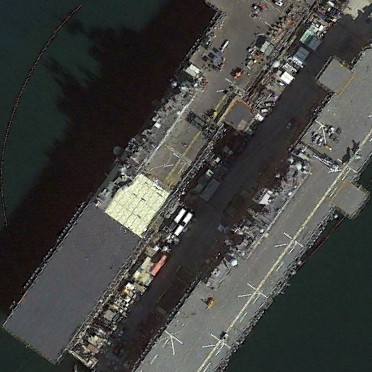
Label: assault